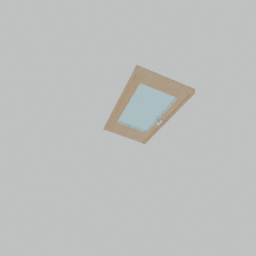
Label: architecture